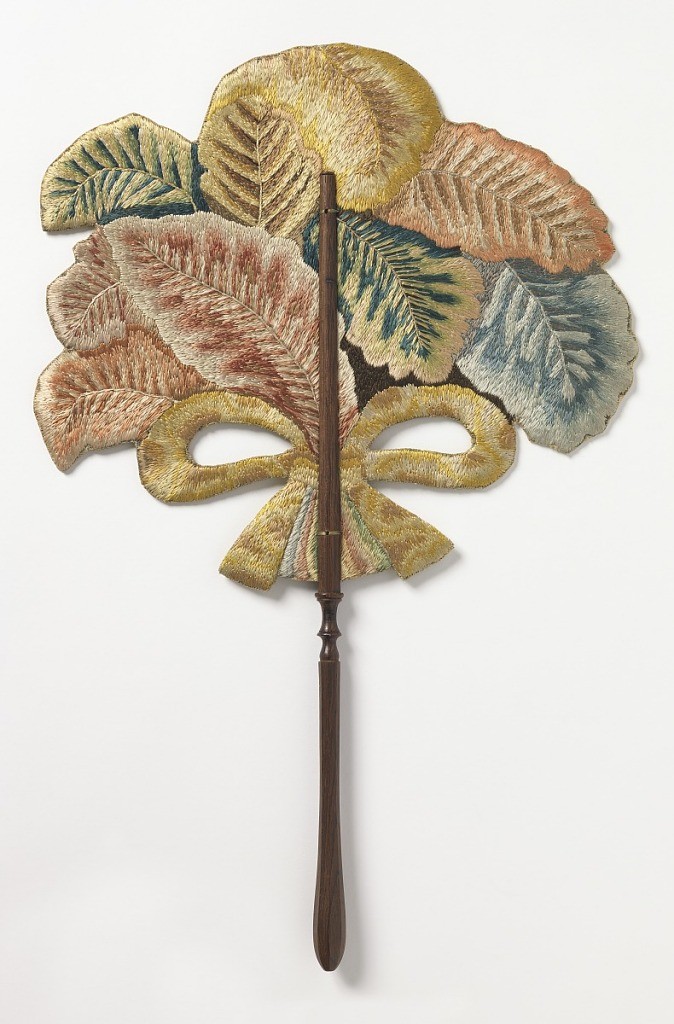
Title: Handscreen
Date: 19th century
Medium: Leaf embroidered in silk, turned and carved wood handle
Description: Handscreen in the form of a mask, with a cluster of pastel-colored leaves gathered by a bowknot. The loops of the bow form the eye holes.Turned and carved wood handle.